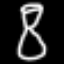
Label: hourglass